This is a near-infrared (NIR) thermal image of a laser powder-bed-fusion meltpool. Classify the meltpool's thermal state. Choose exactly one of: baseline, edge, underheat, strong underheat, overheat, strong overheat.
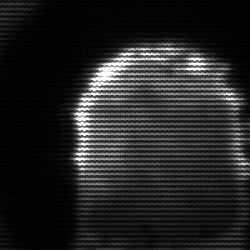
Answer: baseline